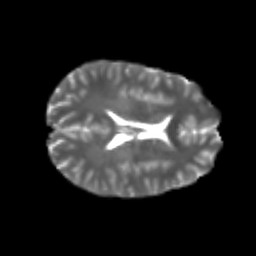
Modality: T2w
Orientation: axial
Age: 21
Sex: male
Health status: healthy
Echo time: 0.074 s